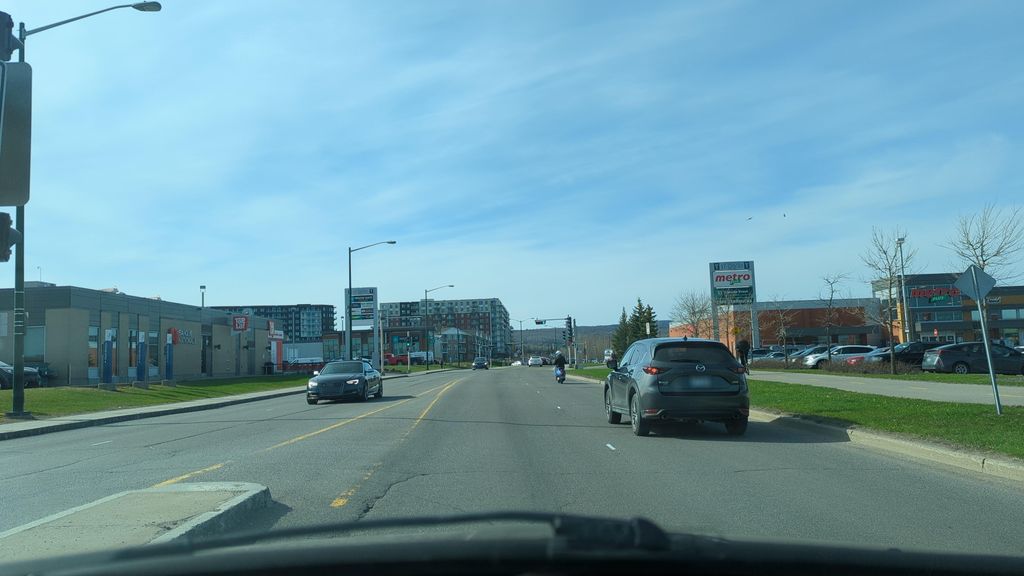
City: quebec_city